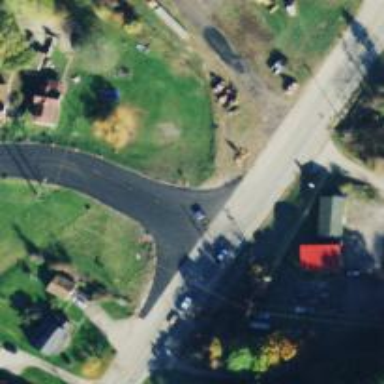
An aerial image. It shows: Secondary road with asphalt surface.